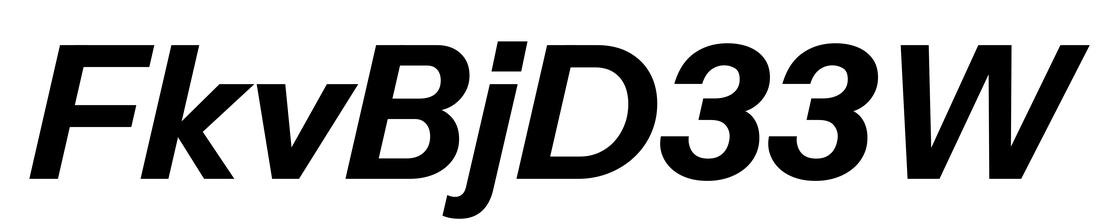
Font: InstrumentSans-Italic_Bold_Italic